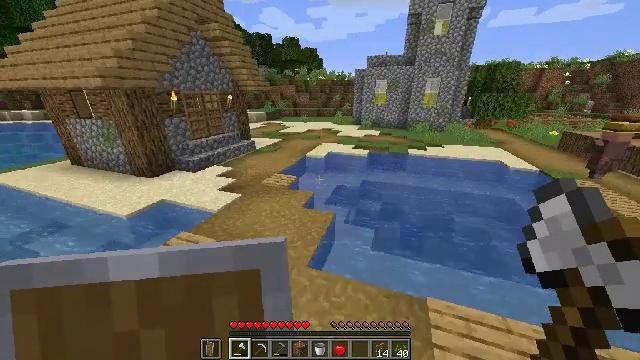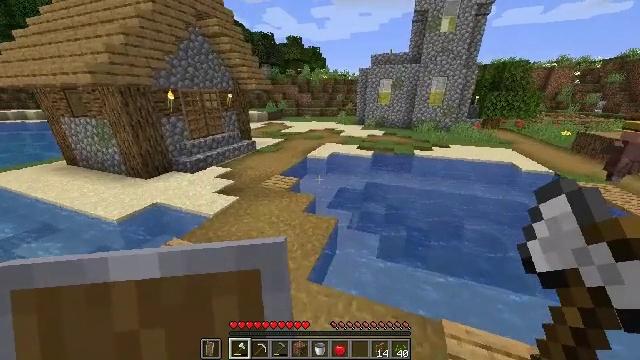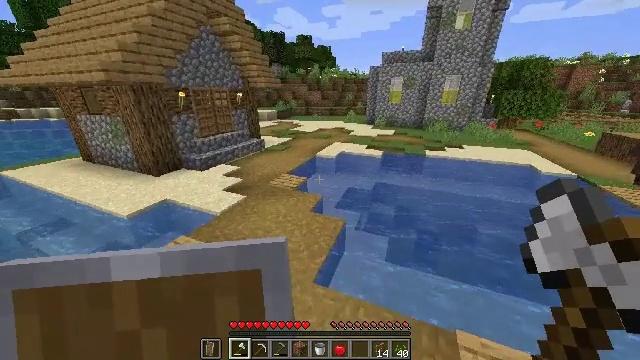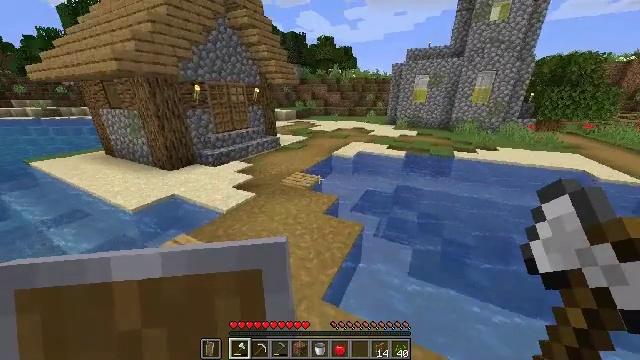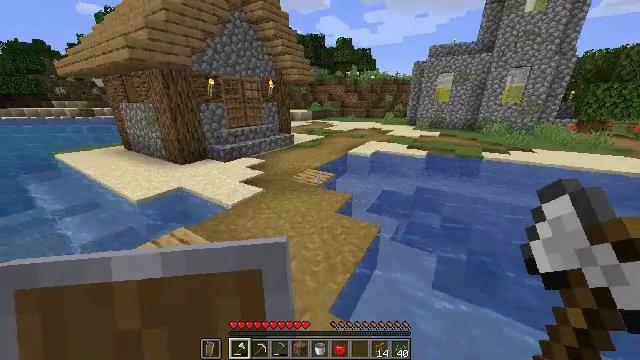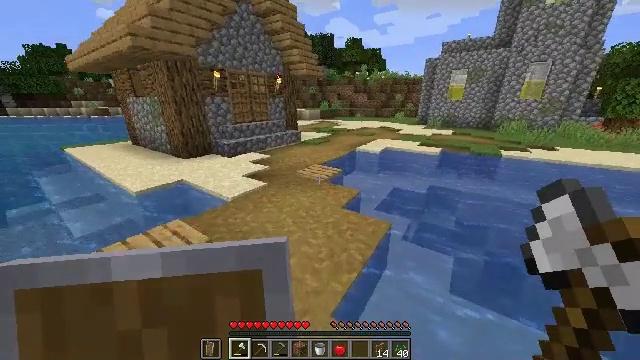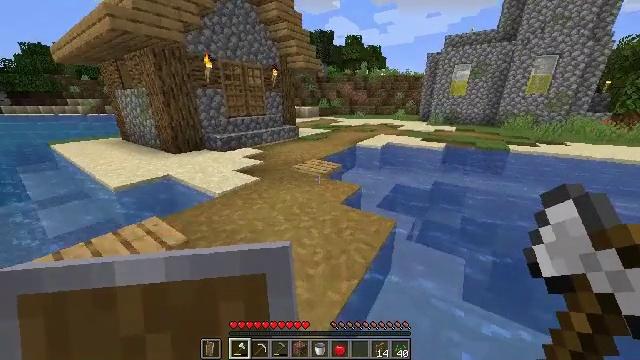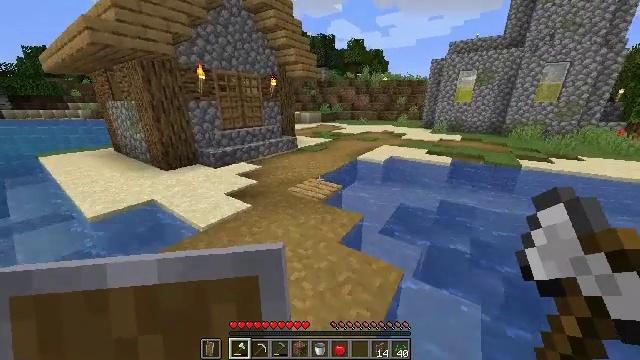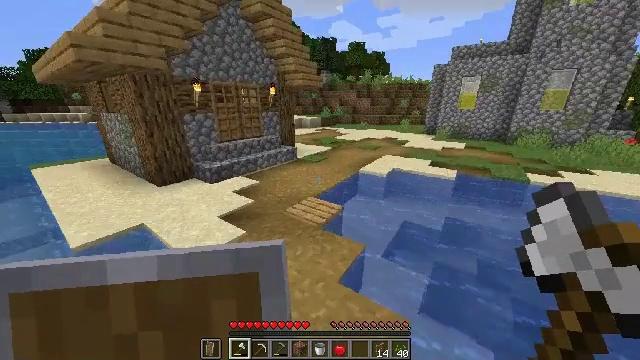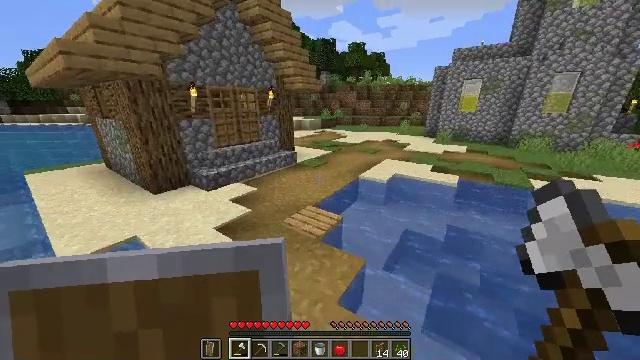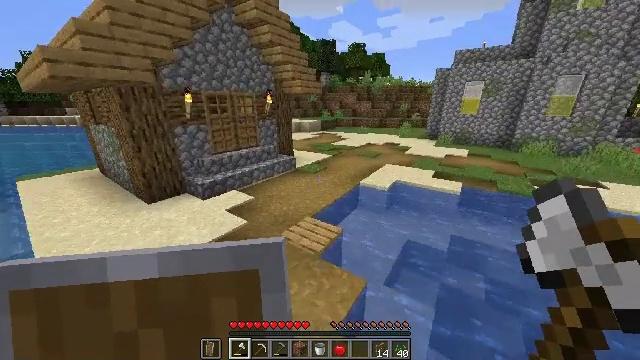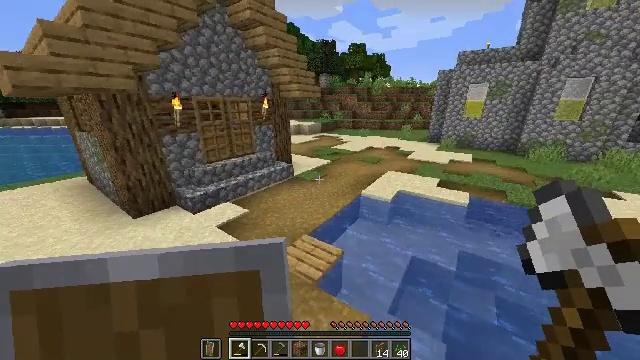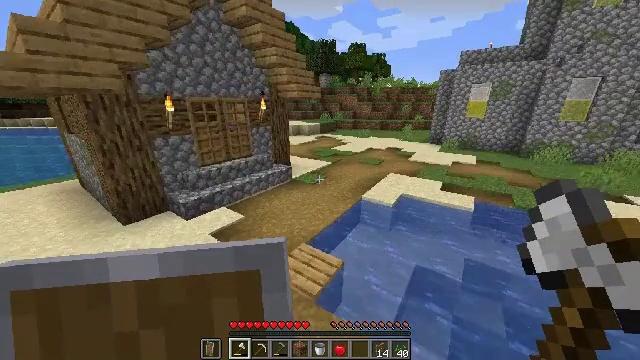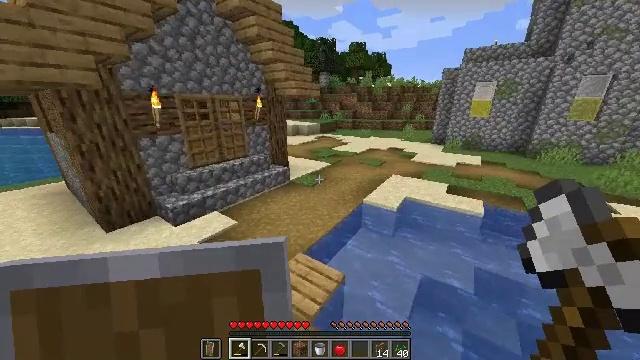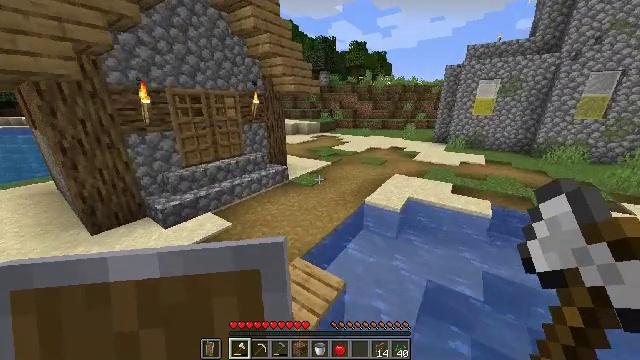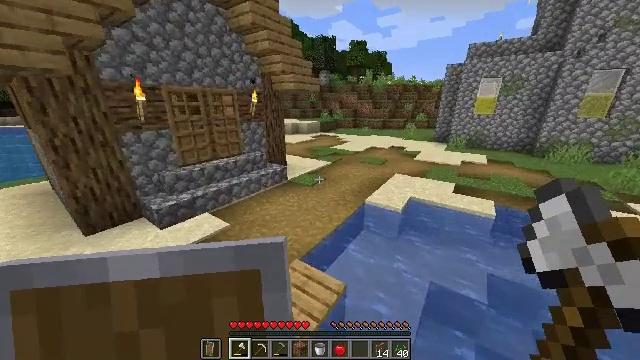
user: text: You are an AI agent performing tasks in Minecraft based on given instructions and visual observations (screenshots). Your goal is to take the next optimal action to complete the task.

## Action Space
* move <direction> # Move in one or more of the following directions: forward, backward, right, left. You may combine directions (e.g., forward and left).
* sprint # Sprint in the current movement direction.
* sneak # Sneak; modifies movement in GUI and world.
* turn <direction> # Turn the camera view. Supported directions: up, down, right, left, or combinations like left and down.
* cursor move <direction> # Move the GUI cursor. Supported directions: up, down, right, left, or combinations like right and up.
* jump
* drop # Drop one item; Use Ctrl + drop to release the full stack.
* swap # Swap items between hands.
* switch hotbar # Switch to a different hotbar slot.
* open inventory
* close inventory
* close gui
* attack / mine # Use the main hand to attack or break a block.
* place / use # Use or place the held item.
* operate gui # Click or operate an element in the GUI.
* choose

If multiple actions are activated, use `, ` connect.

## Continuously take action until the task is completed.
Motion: motion action
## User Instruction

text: Gather wheat by left-clicking on it.
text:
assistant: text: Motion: move forward, sprint, jump
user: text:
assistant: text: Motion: move forward, sprint, turn left, jump
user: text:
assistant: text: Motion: move forward, sprint, turn left, jump
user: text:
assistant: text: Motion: move forward, sprint, turn left, jump
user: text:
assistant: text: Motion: move forward, sprint, turn left, jump
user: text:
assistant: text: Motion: move forward, sprint, jump
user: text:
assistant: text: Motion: move forward, sprint, jump
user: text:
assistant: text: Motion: move forward, sprint, jump
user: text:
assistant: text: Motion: move forward, sprint, jump
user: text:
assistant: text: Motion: move forward, sprint, jump
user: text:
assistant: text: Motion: move forward, sprint, jump
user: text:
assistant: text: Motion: move forward, sprint, jump
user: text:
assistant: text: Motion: move forward, sprint, jump
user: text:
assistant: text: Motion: move forward, sprint, jump
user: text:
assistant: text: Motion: move forward, sprint, jump
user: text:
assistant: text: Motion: move forward, sprint, jump
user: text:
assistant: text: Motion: move forward, sprint, jump
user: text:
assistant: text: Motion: move forward, sprint, jump
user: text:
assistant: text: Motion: move forward, sprint, jump
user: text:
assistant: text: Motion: move forward, sprint, jump
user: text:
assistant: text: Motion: move forward, sprint, jump
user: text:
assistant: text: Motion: move forward, sprint, jump
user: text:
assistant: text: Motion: move forward, sprint, jump
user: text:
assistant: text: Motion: move forward, sprint, jump
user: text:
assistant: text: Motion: move forward, sprint, jump
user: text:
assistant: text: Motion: move forward, sprint, jump
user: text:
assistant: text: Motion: move forward, sprint, jump
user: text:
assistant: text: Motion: move forward, sprint, jump
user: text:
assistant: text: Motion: move forward, sprint, jump
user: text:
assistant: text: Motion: move forward, sprint, jump